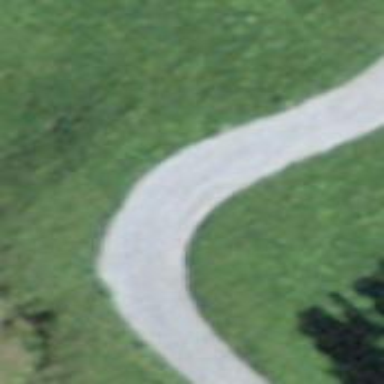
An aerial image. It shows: Driveway with fine gravel surface.